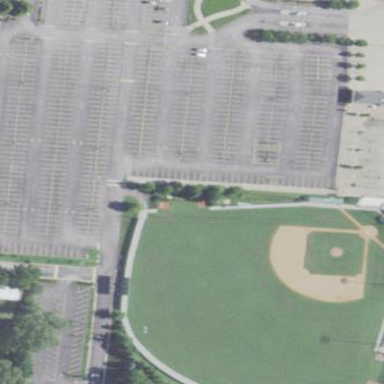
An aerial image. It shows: Baseball pitch for leisure land activities.